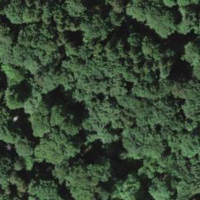
EUNIS habitat code: 41
Species observed at this site:
Chroicocephalus ridibundus
Poecile palustris
Corvus corone
Cyanistes caeruleus
Fagus sylvatica
Parus major
Streptopelia decaocto
Certhia familiaris
Pica pica
Columba livia
Passer domesticus
Fringilla coelebs
Buteo buteo
Columba palumbus